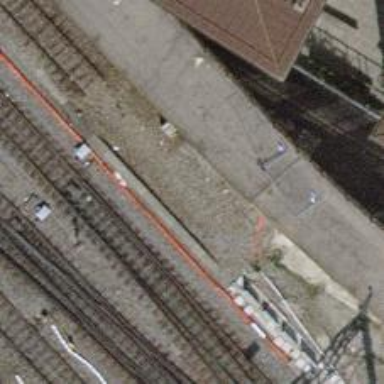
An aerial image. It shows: Disused railway siding with one track.